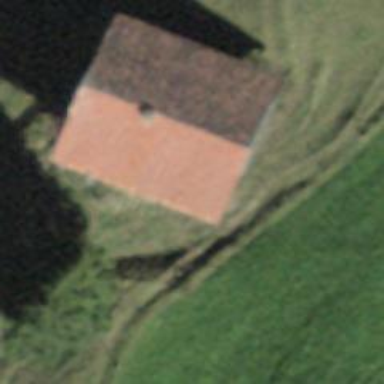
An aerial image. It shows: Cabin.